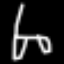
Label: chair